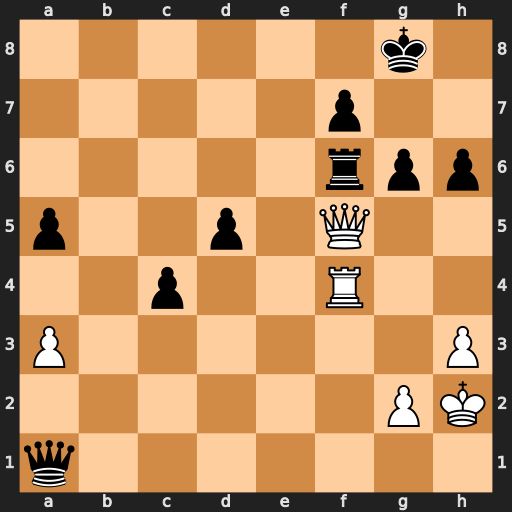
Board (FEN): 6k1/5p2/5rpp/p2p1Q2/2p2R2/P6P/6PK/q7
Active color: w
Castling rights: -
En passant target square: -
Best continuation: Qxf6 Qxf6 Rxf6